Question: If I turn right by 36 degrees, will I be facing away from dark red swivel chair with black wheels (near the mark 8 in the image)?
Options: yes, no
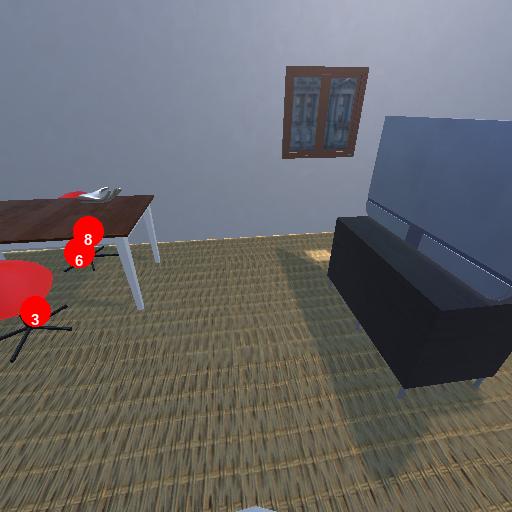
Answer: yes